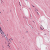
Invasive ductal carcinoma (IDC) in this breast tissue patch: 0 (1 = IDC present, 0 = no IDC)